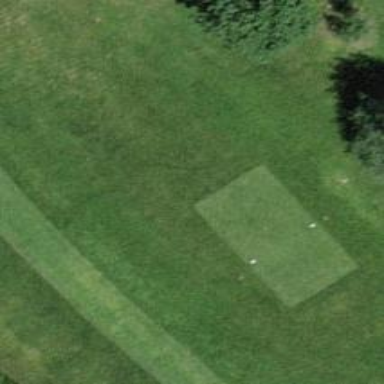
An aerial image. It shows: Golf tee area with grass surface.